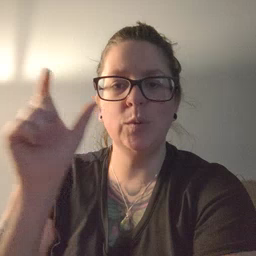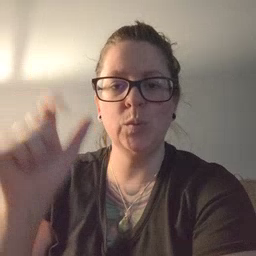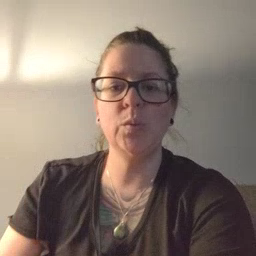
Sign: moon